Question: I have designed an application with a list-view in which I can change the colors of list items, here is a link to a screen from the application:

The colors are changed by changing an image on the left part of the list row. Now when I change the color slide down in the list, and the come back up the color go back to their original state (meaning the Image-view come back to its original source).
The data for the list is taken from an XML file, parsed to a hash-map and the using an adapter inflated into the list. How can I get around this issue?
As I see it because the list-view reuses the views that are not on screen, when I come back to the changed row that went out of the screen and then comes back it pulls its information again from the hash-map. So what I need to do is to find the index of data in the hash-map that was bind to row layout by the adapter, and there to change the associated color, that way the next time the adapter recreates this row it will be assigned with the right color. How can this be done?
Here is the Java code for this activity:
'''
public class SkyGiraffeAppActivity extends Activity implements AdapterView.OnItemClickListener, View.OnClickListener {
// All static variables
static final String TAG = "SkyGiraffeAppActivity";
// XML node keys
static final String KEY_TASK = "task"; // parent node
static final String KEY_ID = "id";
static final String KEY_TITLE = "title";
static final String KEY_DATE = "date";
static final String KEY_TIME = "time";
static final String KEY_PRIORITY = "priority";
static final String KEY_USERPRIORITY = "userpriority";
View currentRow;
final ArrayList<HashMap<String, String>> menuItems = new ArrayList<HashMap<String, String>>();
@Override
public void onCreate(Bundle savedInstanceState) {
super.onCreate(savedInstanceState);
requestWindowFeature(Window.FEATURE_CUSTOM_TITLE);
ListView list = new ListView(this);
list.setDivider(null);
list.setDividerHeight(0);
setContentView(list);
getWindow().setFeatureInt(Window.FEATURE_CUSTOM_TITLE, R.layout.taskstitle);
Log.e(TAG, "Created Array");
XMLParser parser = new XMLParser();
Log.e(TAG, "Getting xml from raw folder");
InputStream xml = getResources().openRawResource(R.raw.taskslists); // getting XML
Log.e(TAG, "reading xml file to string");
String sxml = parser.readTextFile(xml);
Log.e(TAG, "creating dom element from string");
Document doc = parser.getDomElement(sxml); // getting DOM element
Log.e(TAG, "getting node list of all the elements");
NodeList nodeList = doc.getElementsByTagName(KEY_TASK);
Log.e(TAG, "looping through all the elements");
for (int i = 0; i < nodeList.getLength(); i++)
{
// creating new HashMap
HashMap<String, String> map = new HashMap<String, String>();
Element e = (Element) nodeList.item(i);
Log.e(TAG, "element number: " + i + " added to hash map");
// adding each child node to HashMap key => value
map.put(KEY_ID, parser.getValue(e, KEY_ID));
map.put(KEY_TITLE, parser.getValue(e, KEY_TITLE));
map.put(KEY_DATE, parser.getValue(e, KEY_DATE));
map.put(KEY_TIME, parser.getValue(e, KEY_TIME));
map.put(KEY_PRIORITY, parser.getValue(e, KEY_PRIORITY));
map.put(KEY_USERPRIORITY, parser.getValue(e, KEY_USERPRIORITY));
// adding HashList to ArrayList
menuItems.add(map);
}
// Adding menuItems to ListView
ListAdapter adapter = new SimpleAdapter(this, menuItems, R.layout.row,
new String[] { KEY_TITLE, KEY_DATE, KEY_TIME, KEY_PRIORITY, KEY_USERPRIORITY},
new int[] { R.id.text_title, R.id.text_date, R.id.text_time ,R.id.image_priority, R.id.bchangecolor}){
@Override
public View getView(int position, View convertView, ViewGroup parent) {
View row = super.getView(position, convertView, parent);
View left = row.findViewById(R.id.bchangecolor);
left.setTag(position);
left.setOnClickListener(SkyGiraffeAppActivity.this);
View right = row.findViewById(R.id.barrow);
right.setTag(position);
right.setOnClickListener(SkyGiraffeAppActivity.this);
ImageView prioriy = (ImageView) row.findViewById(R.id.image_priority);
ImageView usercolor = (ImageView) row.findViewById(R.id.bchangecolor);
String userpriority = menuItems.get(position).get(KEY_USERPRIORITY);
Log.e(TAG, "user priority color for this view was: " + userpriority);
if (userpriority.contentEquals("green"))
{
usercolor.setImageResource(R.drawable.task_bg_left_green);
}
else if (userpriority.contentEquals("blue"))
{
usercolor.setImageResource(R.drawable.task_bg_left_blue);
}
else if (userpriority.contentEquals("yellow"))
{
usercolor.setImageResource(R.drawable.task_bg_left_yellow);
}
else if (userpriority.contentEquals("orange"))
{
usercolor.setImageResource(R.drawable.task_bg_left_orange);
}
else if (userpriority.contentEquals("red"))
{
usercolor.setImageResource(R.drawable.task_bg_left_red);
}
int number = Integer.valueOf(menuItems.get(position).get(KEY_PRIORITY));
switch ( number )
{
case 1:
prioriy.setImageResource(R.drawable.priority_first);
break;
case 2:
prioriy.setImageResource(R.drawable.priority_second);
break;
case 3:
prioriy.setImageResource(R.drawable.priority_third);
break;
case 4:
prioriy.setImageResource(R.drawable.priority_fourth);
break;
case 5:
prioriy.setImageResource(R.drawable.priority_fifth);
break;
default:
prioriy.setImageResource(R.drawable.priority_first);
}
return row;
}
};
list.setAdapter(adapter);
list.setOnItemClickListener(this);
}
public void onClick(View v)
{
Intent i = new Intent(this, TaskColorChangeActivity.class);
i.putExtra("color", "choosecolor");
switch(v.getId()) {
case R.id.bchangecolor:
Log.e(TAG, "pressed the color change button on" + v.getId());
currentRow = v;
startActivityForResult(i, 1);
break;
case R.id.barrow:
Log.e(TAG, "pressed the arrow button on" + v.getId());
i = createIntentwithExtra(v.getRootView());
startActivity(i);
break;
default:
break;
}
}
@Override
protected void onActivityResult(int requestCode, int resultCode, Intent data) {
// TODO Auto-generated method stub
super.onActivityResult(requestCode, resultCode, data);
if(data.getExtras().containsKey("chosencolor"))
{
ImageView imageView = (ImageView) currentRow.findViewById(R.id.bchangecolor);
if (data.getStringExtra("chosencolor").contentEquals("blue"))
{
imageView.setImageResource(R.drawable.task_bg_left_blue);
//menuItems.get(po)
}
else if (data.getStringExtra("chosencolor").contentEquals("green"))
{
imageView.setImageResource(R.drawable.task_bg_left_green);
}
else if (data.getStringExtra("chosencolor").contentEquals("yellow"))
{
imageView.setImageResource(R.drawable.task_bg_left_yellow);
}
else if (data.getStringExtra("chosencolor").contentEquals("orange"))
{
imageView.setImageResource(R.drawable.task_bg_left_orange);
}
else if (data.getStringExtra("chosencolor").contentEquals("red"))
{
imageView.setImageResource(R.drawable.task_bg_left_red);
}
}
}
public void onItemClick(AdapterView<?> parent, View v, int position, long id) {
Log.e(TAG, "pressed the row itself" + v.getId());
Intent intent = createIntentwithExtra(v);
startActivity(intent);
}
public Intent createIntentwithExtra(View v)
{
Intent intent = new Intent(getApplicationContext(), SingleMenuItemActivity.class);
String title = ((TextView) v.findViewById(R.id.text_title)).getText().toString();
String date = ((TextView) v.findViewById(R.id.text_date)).getText().toString();
String time = ((TextView) v.findViewById(R.id.text_time)).getText().toString();
intent.putExtra(KEY_TITLE, title);
intent.putExtra(KEY_DATE, date);
intent.putExtra(KEY_TIME, time);
return intent;
}}
'''
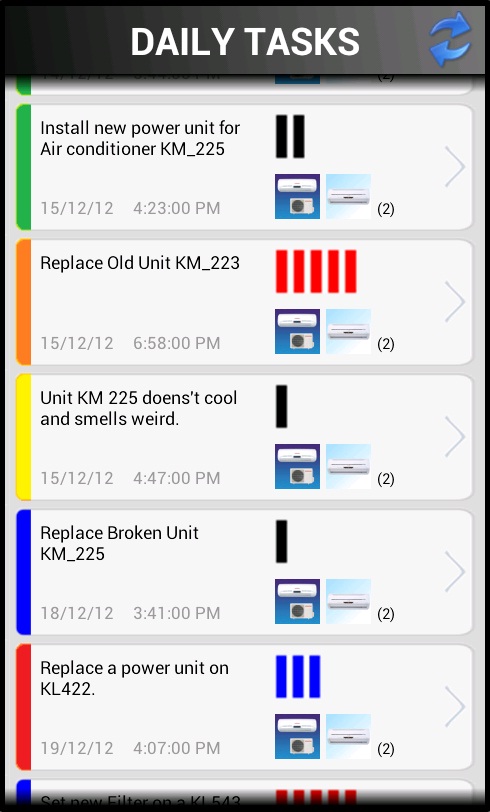
Answer: You should re-use the already created view.Some thing like this:
'''
public View getView(int position, View convertView, ViewGroup parent) {
ViewHolder holder = null;
if(convertView == null){
//CREATE NEW HOLDER
holder = new ViewHolder();
// Layout XML
int layoutFile = R.layout.adapter_layout;
LayoutInflater inflater = (LayoutInflater) context.getSystemService(Context.LAYOUT_INFLATER_SERVICE);
convertView = inflater.inflate(layoutFile, null);
convertView.setTag(holder);
holder.tvName= (TextView)convertView.findViewById(R.id.tvName);
/// SET DE VALUES TO THE VIEW HERE, INCLUDING THE
/// ONCLICK TO THE VIEW
Users u = arrayUser.get(position);
holder.tvName.setText(u.getName());
}
else
holder= (ViewHolder)convertView.getTag();
return convertView;
}
static class ViewHolder{
TextView tvName;
}
'''